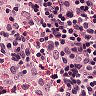
Metastatic tissue present: no